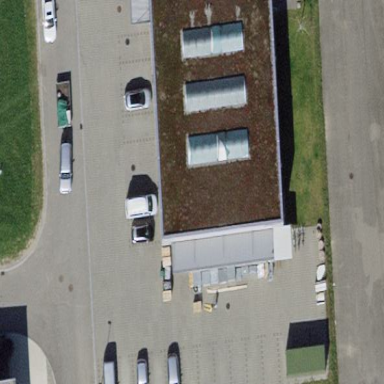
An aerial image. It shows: Commercial building.